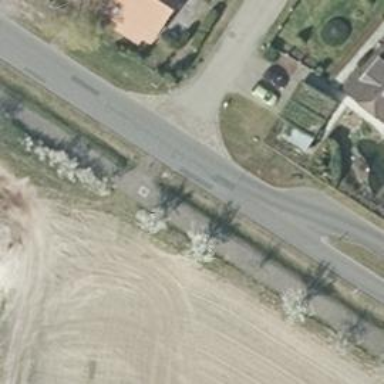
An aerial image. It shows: Asphalt path.